Field crop: maize
Growth stage: 1
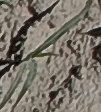
Species: sorghum